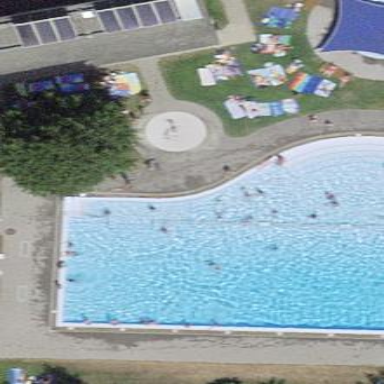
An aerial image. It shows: Swimming pool area designated for leisure and sports activities.